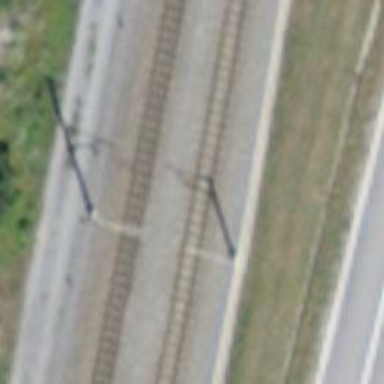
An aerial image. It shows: Catenary mast for power lines.